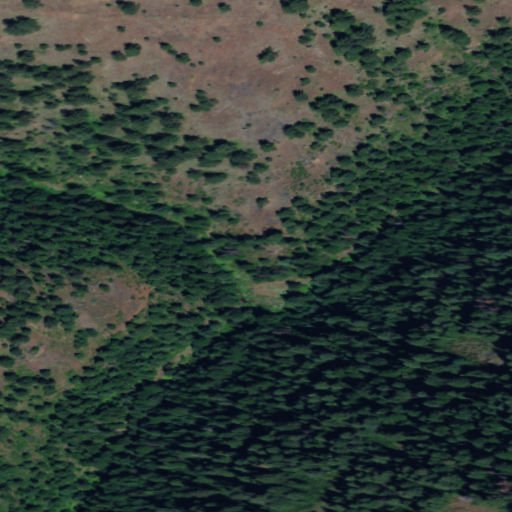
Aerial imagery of valley in Washington named Petty Gulch containing evergreen forest, shrub, and grassland